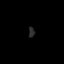
Tissue: skin
Cell type: Fibroblasts
Senescence score: 0.8052
Nuclear area (px): 60
Mean DAPI intensity: 41.483